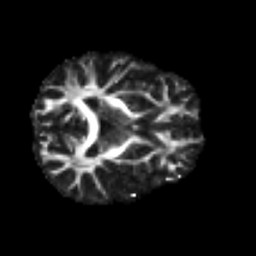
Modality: FA
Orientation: axial
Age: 19
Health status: ill
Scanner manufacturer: philips
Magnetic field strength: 3 T
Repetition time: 9 s
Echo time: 0.127 s